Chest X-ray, PA view. Patient: 7 years old, sex F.
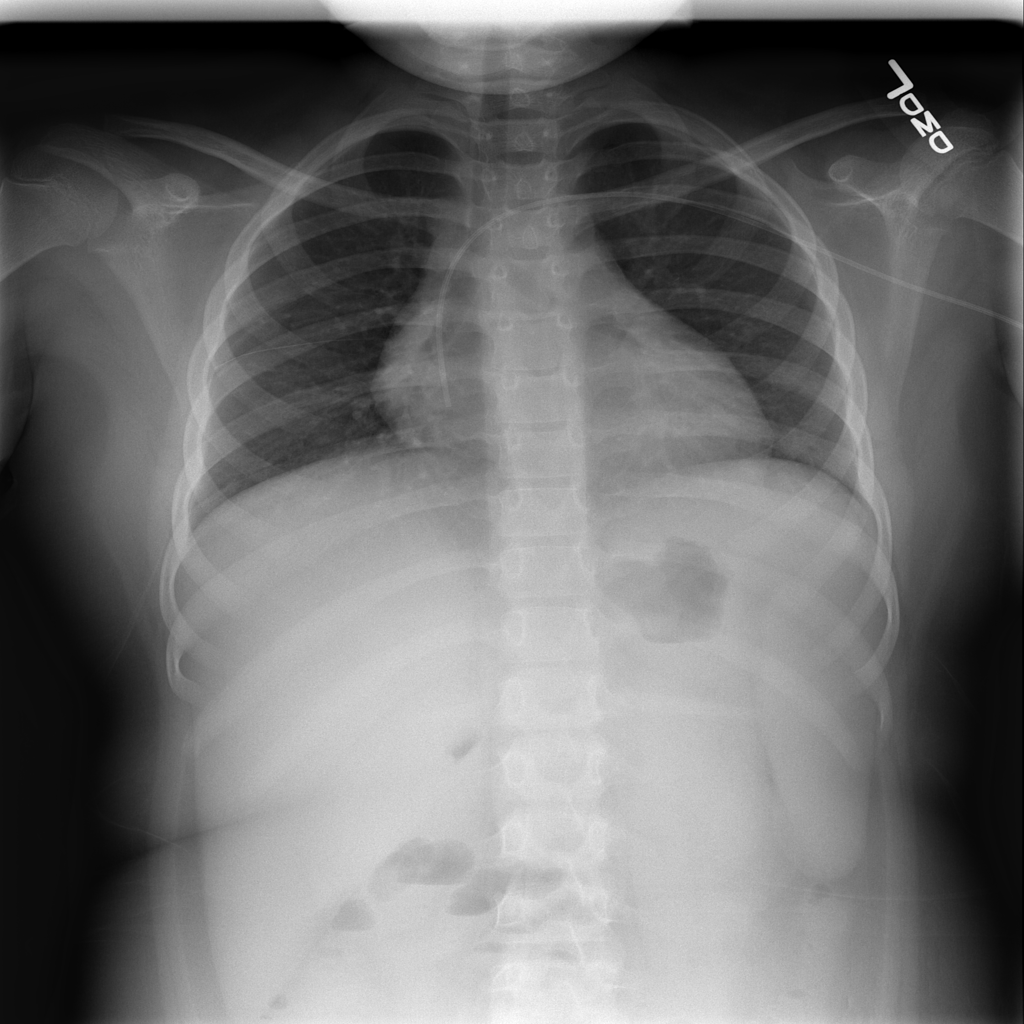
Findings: Infiltration